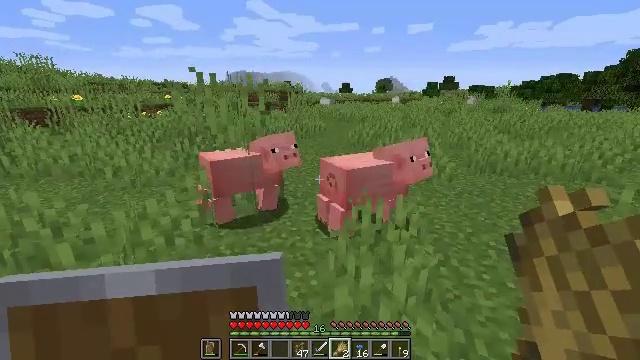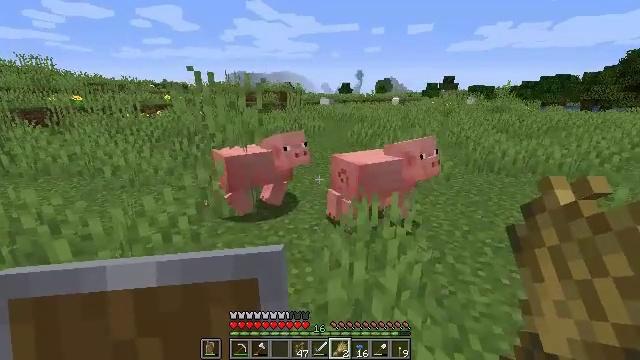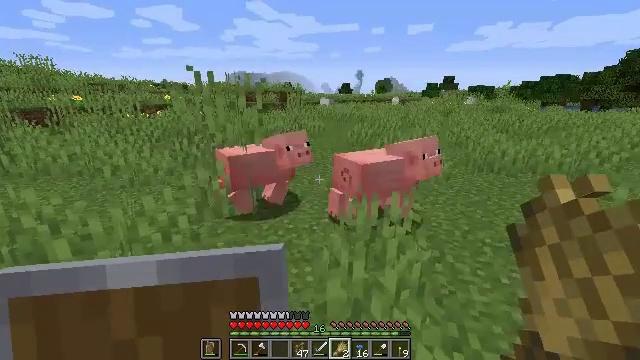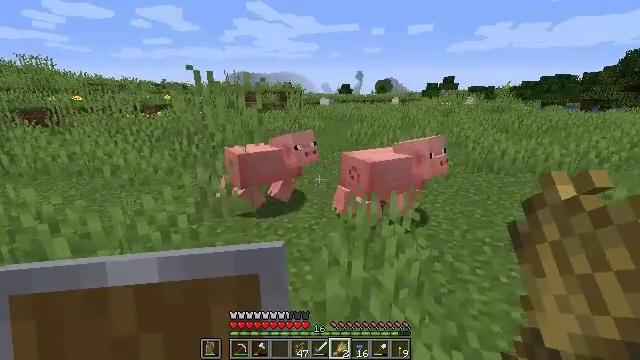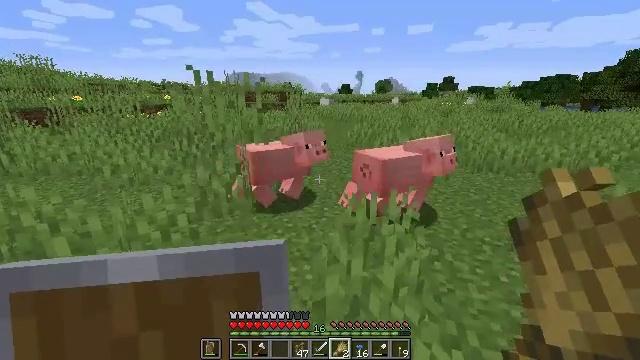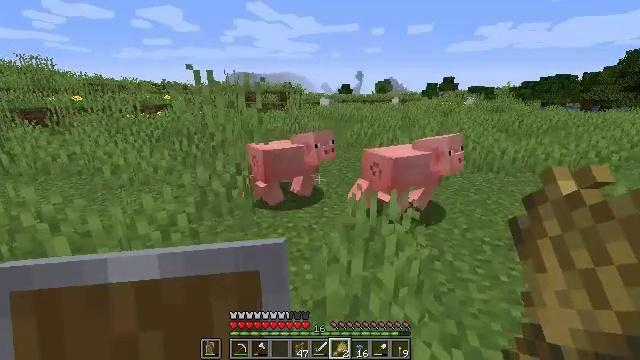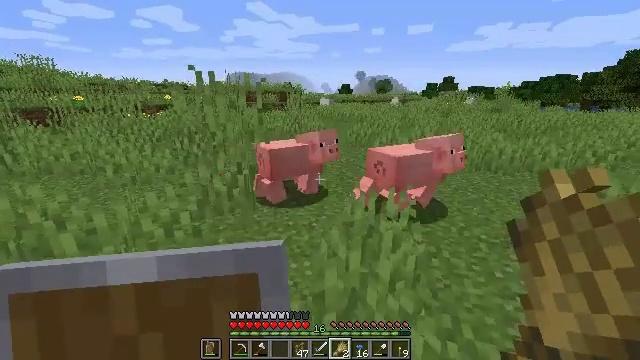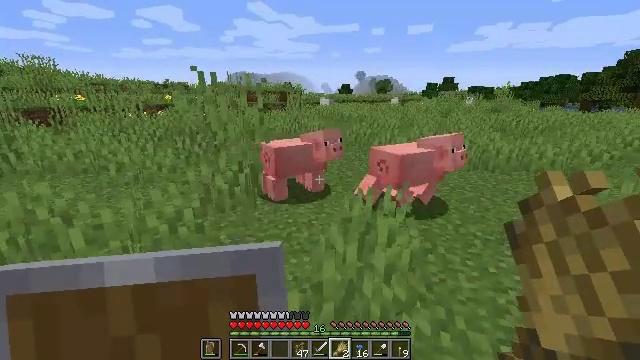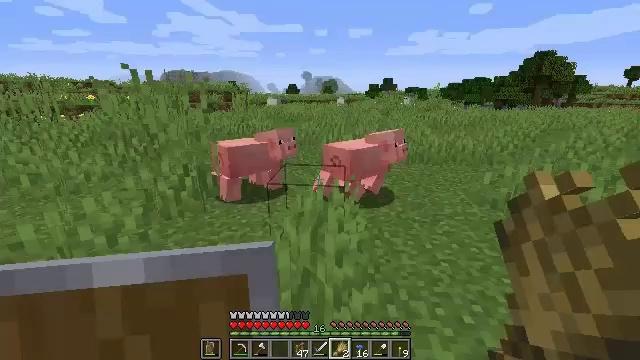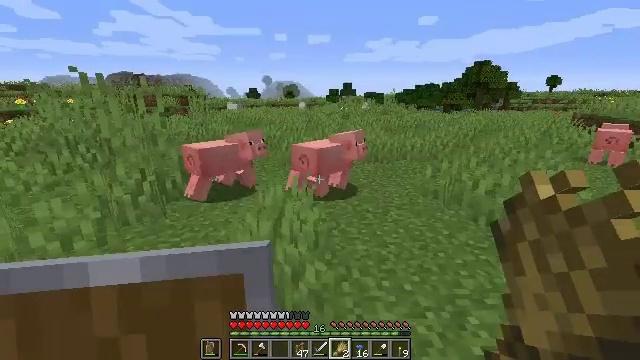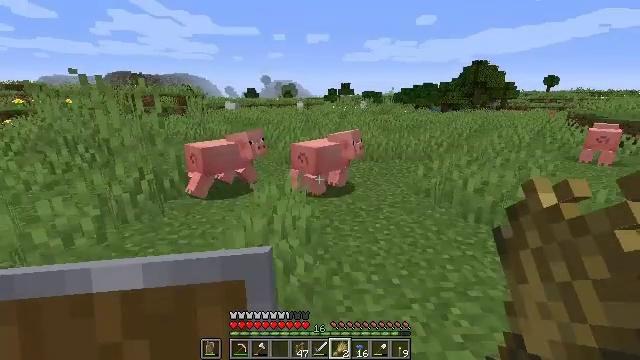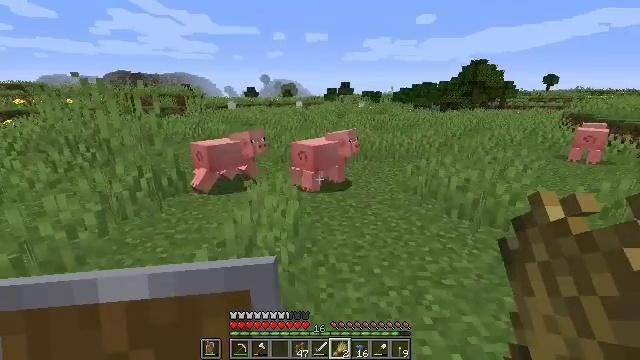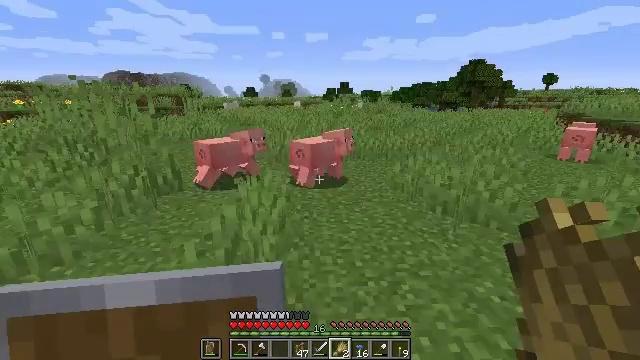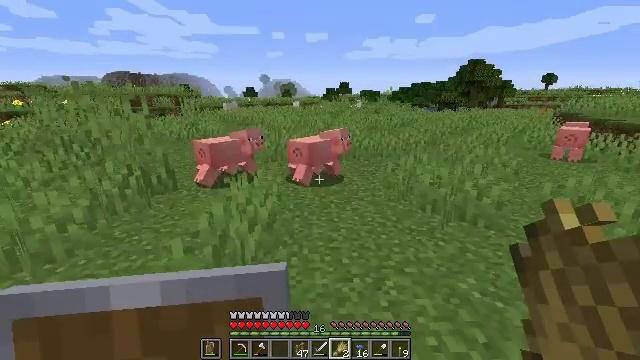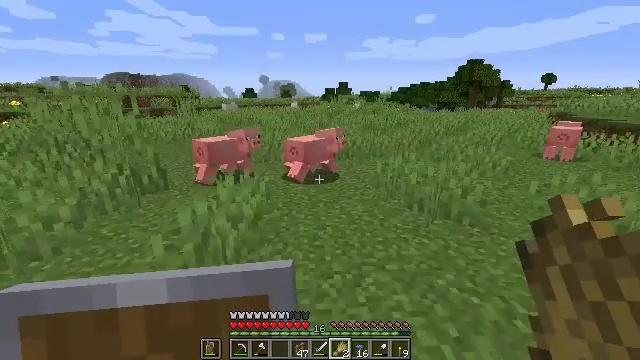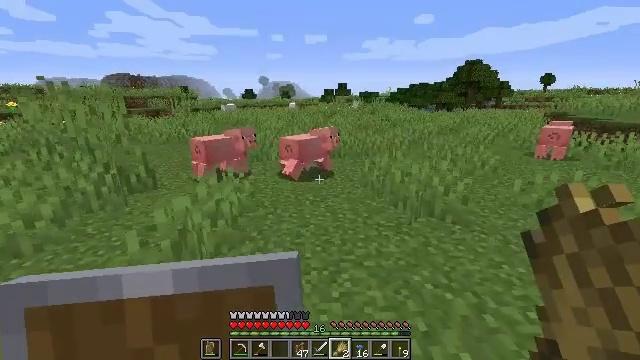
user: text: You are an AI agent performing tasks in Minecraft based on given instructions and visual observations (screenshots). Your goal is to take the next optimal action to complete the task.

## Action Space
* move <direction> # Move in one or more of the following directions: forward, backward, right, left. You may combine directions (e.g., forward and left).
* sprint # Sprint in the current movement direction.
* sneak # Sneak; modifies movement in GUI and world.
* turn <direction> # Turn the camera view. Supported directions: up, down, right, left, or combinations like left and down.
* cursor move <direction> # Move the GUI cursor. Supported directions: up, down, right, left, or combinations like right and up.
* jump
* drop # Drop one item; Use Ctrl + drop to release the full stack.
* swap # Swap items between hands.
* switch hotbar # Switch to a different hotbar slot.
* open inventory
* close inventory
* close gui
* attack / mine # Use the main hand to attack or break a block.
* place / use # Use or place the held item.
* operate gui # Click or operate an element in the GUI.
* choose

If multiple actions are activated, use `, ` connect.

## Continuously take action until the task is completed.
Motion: motion action
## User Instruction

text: Craft the iron hoe on the crafting table.
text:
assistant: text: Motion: no_op
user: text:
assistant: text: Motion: no_op
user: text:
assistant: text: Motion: no_op
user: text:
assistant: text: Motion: no_op
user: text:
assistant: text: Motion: no_op
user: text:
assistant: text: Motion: move back
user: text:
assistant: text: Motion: move back
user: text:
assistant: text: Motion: move back, turn right
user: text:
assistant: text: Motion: move back and move right, turn right and up
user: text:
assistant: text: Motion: move back and move right
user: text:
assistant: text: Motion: move back and move right
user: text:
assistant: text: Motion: move right
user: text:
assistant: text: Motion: move right
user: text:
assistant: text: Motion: move right
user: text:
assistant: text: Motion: move right
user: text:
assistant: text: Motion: move forward and move right
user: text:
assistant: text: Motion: move forward and move right, turn right
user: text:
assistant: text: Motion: move forward and move right, turn right and up
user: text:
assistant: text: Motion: move forward and move right, turn right and up
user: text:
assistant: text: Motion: move forward, turn right
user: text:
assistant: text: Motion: move forward
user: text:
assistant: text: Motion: move forward
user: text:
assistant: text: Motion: move forward
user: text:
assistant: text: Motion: move forward
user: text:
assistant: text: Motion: move forward
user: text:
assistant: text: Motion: move forward
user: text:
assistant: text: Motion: move forward
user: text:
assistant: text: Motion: move forward
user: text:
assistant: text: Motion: move forward
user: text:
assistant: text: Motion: move forward